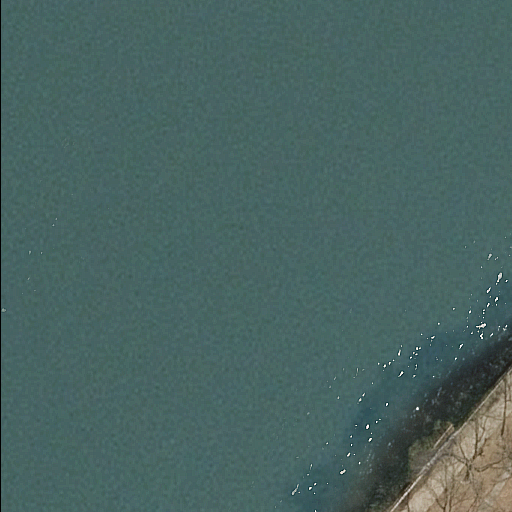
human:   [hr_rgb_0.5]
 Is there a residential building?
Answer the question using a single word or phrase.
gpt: no

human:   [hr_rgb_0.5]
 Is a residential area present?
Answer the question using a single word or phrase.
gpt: yes

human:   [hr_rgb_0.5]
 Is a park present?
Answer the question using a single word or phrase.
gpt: yes

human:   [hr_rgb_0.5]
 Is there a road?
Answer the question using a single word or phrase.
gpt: yes

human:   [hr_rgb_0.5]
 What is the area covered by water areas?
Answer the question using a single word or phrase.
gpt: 10214m2

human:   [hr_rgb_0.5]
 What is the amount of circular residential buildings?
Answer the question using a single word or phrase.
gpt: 0

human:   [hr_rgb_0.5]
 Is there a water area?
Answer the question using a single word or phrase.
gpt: yes

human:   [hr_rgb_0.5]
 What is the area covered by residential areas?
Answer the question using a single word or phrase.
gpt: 1693m2

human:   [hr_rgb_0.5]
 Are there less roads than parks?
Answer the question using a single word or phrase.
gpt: no

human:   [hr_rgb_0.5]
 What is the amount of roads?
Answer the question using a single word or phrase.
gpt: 1

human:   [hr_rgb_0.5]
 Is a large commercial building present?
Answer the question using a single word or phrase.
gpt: no

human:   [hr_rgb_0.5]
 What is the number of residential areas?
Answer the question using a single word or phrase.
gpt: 1

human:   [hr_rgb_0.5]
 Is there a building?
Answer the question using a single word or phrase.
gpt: no

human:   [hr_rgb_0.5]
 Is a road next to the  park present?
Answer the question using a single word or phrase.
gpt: yes

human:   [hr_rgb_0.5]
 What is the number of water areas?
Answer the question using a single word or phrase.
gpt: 1

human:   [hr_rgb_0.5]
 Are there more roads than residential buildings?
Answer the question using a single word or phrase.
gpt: yes

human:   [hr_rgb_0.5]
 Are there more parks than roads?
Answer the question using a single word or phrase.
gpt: no

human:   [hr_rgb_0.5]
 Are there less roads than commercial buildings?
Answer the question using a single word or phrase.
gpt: no

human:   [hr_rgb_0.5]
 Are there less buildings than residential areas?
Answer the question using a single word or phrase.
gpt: yes

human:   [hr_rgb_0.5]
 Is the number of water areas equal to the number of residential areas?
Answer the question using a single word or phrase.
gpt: yes

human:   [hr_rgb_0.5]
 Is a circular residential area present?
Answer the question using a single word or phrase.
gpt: no

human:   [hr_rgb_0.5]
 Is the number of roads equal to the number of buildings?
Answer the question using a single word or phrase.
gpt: no

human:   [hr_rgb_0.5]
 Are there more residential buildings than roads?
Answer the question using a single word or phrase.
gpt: no

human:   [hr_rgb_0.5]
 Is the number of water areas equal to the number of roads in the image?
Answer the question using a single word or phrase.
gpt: yes

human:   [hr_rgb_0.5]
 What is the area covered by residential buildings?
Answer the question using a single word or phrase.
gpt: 0m2

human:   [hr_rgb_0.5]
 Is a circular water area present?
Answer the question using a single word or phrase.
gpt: no

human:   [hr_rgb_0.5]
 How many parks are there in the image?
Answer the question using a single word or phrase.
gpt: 1

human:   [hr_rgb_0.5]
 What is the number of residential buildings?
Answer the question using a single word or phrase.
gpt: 0

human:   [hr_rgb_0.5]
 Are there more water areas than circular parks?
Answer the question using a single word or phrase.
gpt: yes

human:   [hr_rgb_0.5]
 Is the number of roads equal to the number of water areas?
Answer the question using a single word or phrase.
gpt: yes

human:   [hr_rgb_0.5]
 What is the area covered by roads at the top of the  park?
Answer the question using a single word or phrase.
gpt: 0m2

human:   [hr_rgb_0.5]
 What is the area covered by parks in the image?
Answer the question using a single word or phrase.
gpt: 1268m2

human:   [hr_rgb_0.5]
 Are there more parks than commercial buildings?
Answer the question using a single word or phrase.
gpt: yes

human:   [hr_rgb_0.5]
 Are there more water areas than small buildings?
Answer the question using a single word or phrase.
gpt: yes

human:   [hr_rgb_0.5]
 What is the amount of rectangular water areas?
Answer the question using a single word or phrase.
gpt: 1

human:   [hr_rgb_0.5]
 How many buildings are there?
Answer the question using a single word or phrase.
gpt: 0

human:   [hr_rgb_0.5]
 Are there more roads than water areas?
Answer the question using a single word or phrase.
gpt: no

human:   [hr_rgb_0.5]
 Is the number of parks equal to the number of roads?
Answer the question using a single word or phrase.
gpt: yes

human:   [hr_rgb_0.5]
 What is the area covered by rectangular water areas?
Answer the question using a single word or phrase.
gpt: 10214m2

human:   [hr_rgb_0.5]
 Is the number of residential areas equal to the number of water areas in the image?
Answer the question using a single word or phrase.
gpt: yes

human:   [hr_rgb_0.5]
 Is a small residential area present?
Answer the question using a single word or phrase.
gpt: no

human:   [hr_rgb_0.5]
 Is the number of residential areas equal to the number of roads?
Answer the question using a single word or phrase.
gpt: yes

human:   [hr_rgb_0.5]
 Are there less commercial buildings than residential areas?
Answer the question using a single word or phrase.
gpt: yes

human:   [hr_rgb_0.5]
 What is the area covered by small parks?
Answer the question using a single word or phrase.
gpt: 0m2

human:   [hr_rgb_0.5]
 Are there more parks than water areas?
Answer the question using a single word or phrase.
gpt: no

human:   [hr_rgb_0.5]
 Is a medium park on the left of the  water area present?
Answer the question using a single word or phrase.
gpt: no

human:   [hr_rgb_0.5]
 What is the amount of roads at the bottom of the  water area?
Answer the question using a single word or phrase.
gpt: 1

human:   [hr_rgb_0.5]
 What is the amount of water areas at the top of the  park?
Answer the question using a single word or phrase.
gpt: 0

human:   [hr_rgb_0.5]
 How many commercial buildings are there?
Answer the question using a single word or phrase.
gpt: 0

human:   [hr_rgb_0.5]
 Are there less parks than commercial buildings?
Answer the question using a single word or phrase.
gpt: no

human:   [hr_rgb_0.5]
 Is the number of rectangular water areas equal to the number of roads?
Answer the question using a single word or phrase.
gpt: yes

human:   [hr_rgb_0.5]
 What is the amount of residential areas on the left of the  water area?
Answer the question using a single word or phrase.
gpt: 0

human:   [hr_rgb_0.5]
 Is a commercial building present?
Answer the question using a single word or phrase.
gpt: no

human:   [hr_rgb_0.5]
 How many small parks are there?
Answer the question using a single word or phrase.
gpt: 0

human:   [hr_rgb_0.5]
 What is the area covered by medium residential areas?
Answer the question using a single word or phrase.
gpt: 0m2

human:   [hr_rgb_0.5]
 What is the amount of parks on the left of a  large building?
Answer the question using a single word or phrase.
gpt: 0

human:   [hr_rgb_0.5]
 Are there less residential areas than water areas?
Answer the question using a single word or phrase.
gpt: no

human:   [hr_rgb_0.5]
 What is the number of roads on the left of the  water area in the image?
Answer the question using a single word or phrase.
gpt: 0

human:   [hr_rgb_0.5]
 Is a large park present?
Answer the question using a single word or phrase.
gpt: yes

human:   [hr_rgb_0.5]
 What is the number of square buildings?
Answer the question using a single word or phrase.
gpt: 0

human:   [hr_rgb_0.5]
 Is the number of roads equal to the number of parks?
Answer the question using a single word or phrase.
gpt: yes

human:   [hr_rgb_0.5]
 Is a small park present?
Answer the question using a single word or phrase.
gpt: no

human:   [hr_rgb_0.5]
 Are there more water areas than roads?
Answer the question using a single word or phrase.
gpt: no

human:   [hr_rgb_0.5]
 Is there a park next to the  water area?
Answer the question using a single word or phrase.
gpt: yes